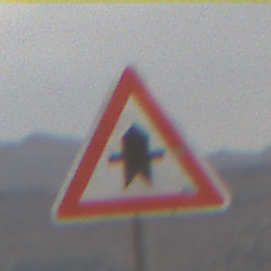
Verkehrszeichen: Vorfahrt
Umgebung: Outdoor, Nature
Tageszeit: MorningAfternoon
Wetter: Overcast
Licht: Natural
Jahreszeit: NotSpecified
Kontrast: LowContrast